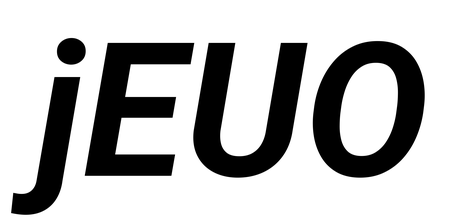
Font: Roboto-Italic_Bold_Italic